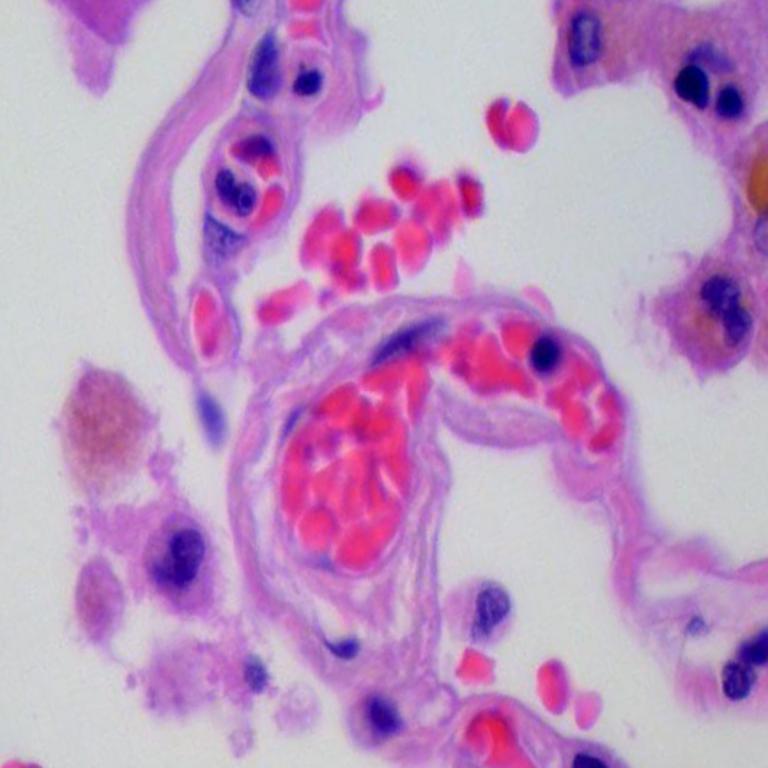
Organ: lung
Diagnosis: benign